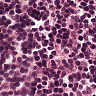
Metastatic tissue present: no